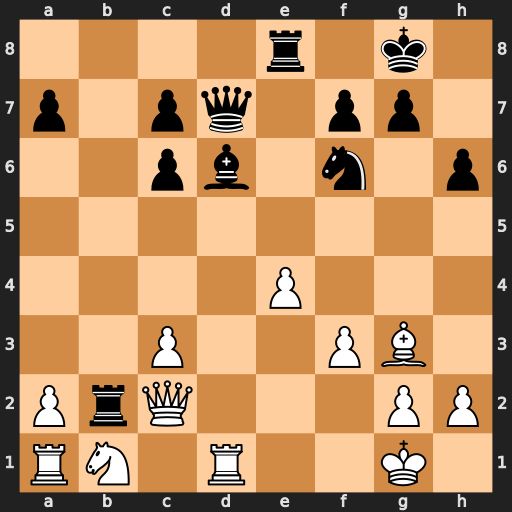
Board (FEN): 4r1k1/p1pq1pp1/2pb1n1p/8/4P3/2P2PB1/PrQ3PP/RN1R2K1
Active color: w
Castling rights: -
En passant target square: -
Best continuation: Qxb2 Bc5+ Rd4